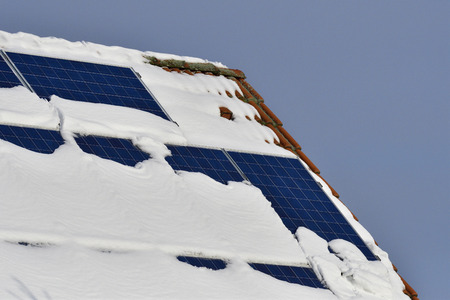
Label: Snow-Covered